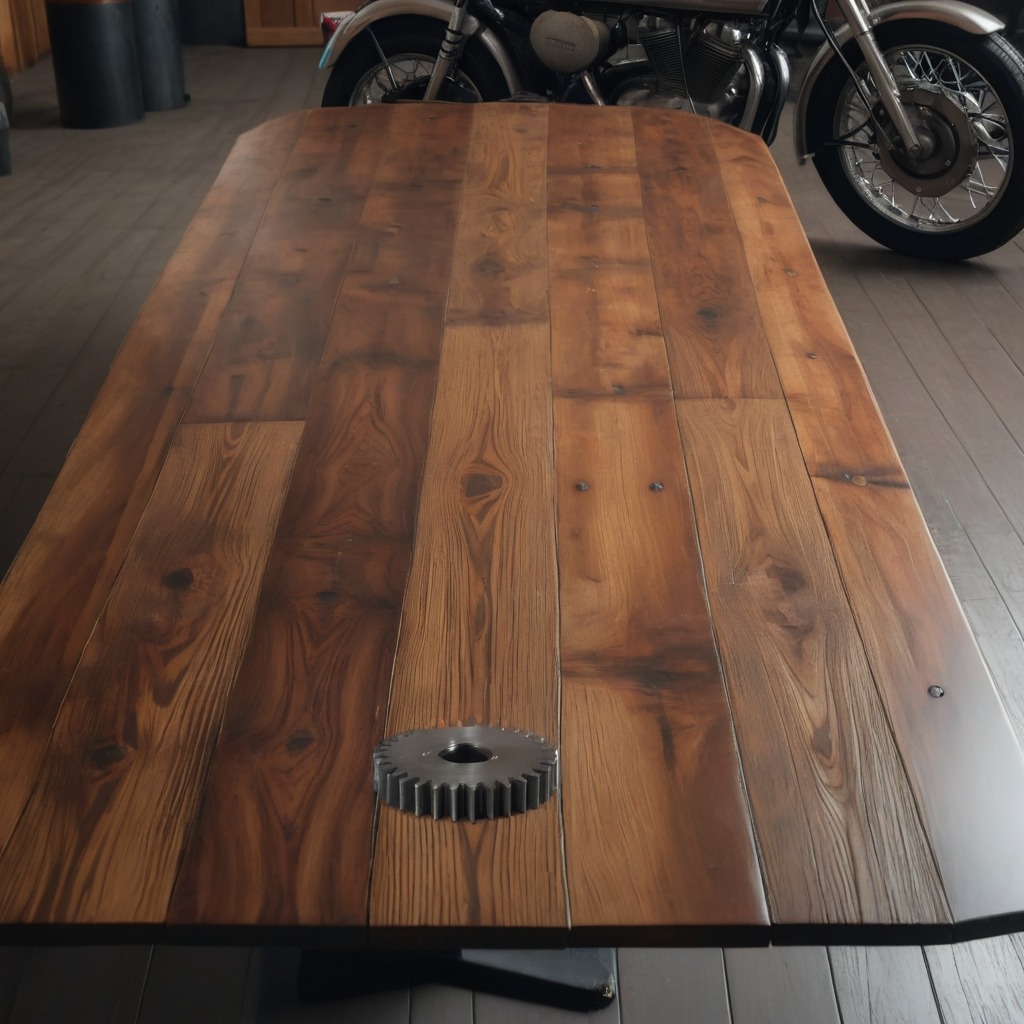
A steel gear with teeth is lying on the wooden table.